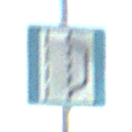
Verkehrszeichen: NothalteUndPannenbucht
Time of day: SunriseSunset
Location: Outdoor (Nature)
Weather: PartlyCloudy
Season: NotSpecified
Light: Natural